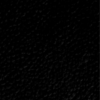
Label: not_dusty